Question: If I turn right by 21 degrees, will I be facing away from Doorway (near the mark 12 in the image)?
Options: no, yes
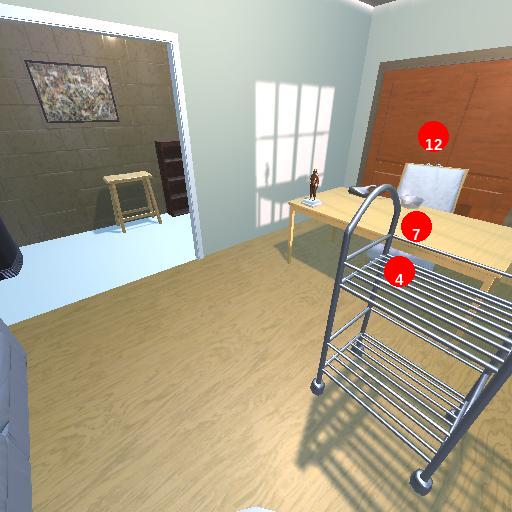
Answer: no